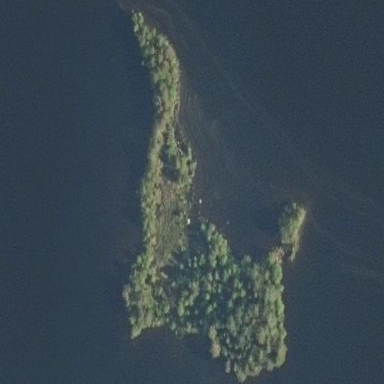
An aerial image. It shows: Island.